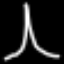
Label: The Eiffel Tower